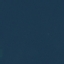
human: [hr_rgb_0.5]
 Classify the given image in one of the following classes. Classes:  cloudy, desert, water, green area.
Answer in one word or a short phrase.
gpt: water